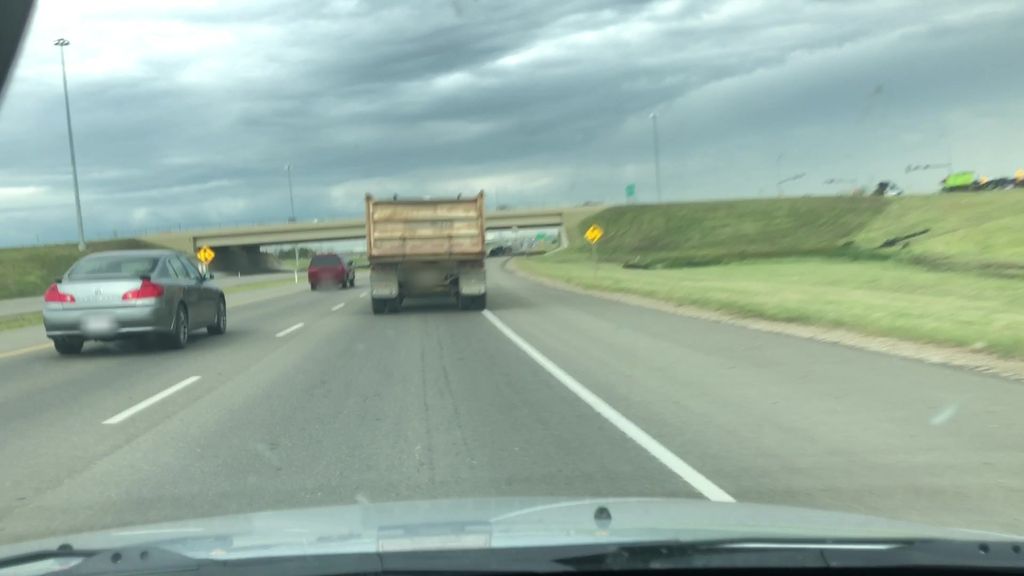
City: edmonton